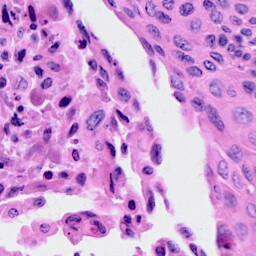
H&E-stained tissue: Cervix